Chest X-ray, AP view. Patient: 44 years old, sex M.
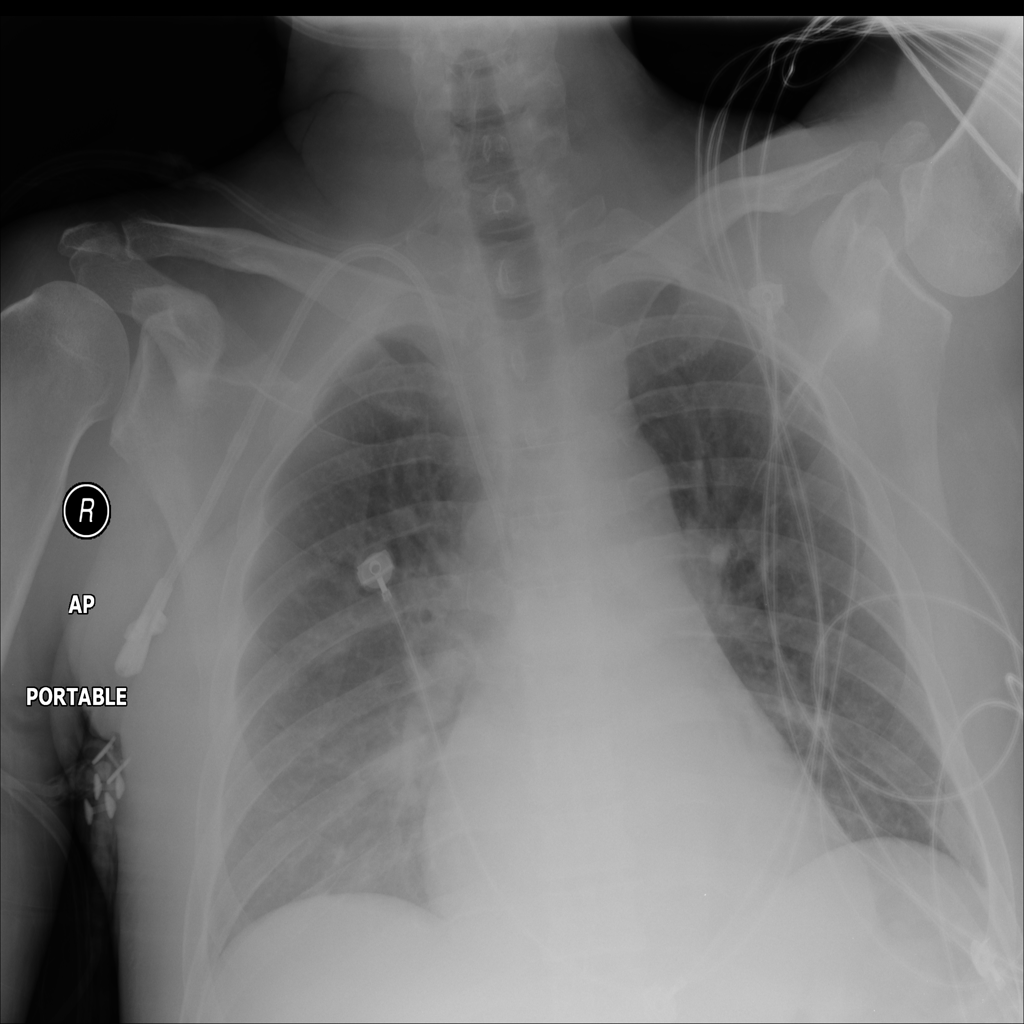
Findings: No Finding